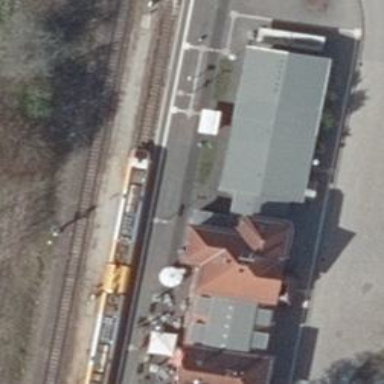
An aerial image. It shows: Railway stop with public transport stop position.